Question: I need to install a few modules required my Perl program on Windows. It looks like I need a 64-bit 'nmake' to build those modules. I found 'nmake15' online, but it does not work on my system.
How can I build those Perl modules on Windows?

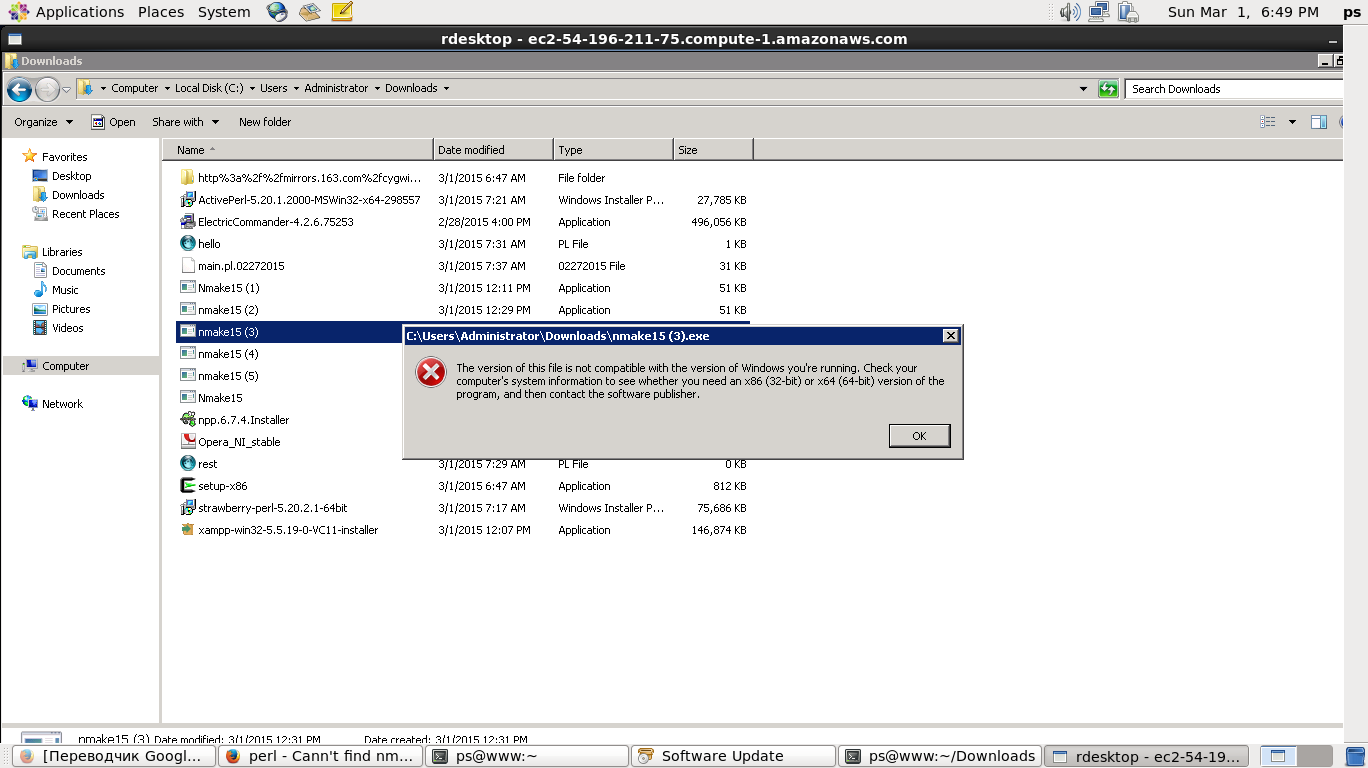
Answer: Visual Studio 2013 Community Edition is <URL>:
> Q: Who can use Visual Studio Community?A: Here's how individual developers can use Visual Studio Community:Any individual developer can use Visual Studio Community to create their own free or paid apps.Here's how Visual Studio Community can be used in organizations:An unlimited number of users within an organization can use Visual Studio Community for the following scenarios: in a classroom learning environment, for academic research, or for contributing to open source projects.For all other usage scenarios: In non-enterprise organizations, up to 5 users can use Visual Studio Community. In enterprise organizations (meaning those with >250 PCs or > $1MM in annual revenue), no use is permitted beyond the open source, academic research, and classroom learning environment scenarios described above.
Now, if you are going to use Visual Studio tools to build your Perl modules, you are going to have to build your 'perl' using those tools as well.
If you have one of the major Perl distributions such as <URL>, and you are getting a message about needing a make tool, then you have a configuration issue.
Strawberry Perl already comes with bundled build tools using the MinGW toolchain. ActiveState provides a <URL> which you can install using PPM.
From your screenshot, I can see that you are rather confused. You have downloaded ActivePerl and StrawberryPerl distributions, and several copies of an ancient 32-bit 'nmake'.
For the time being, you must choose one among the following and stick with it.
- <URL>
If you are careful with your '%PATH%', and know what you are doing, multiple distributions can co-exist on your system, but, until then, stick with one and become comfortable using it.
ActivePerl gives you the benefit of pre-packaged CPAN libraries which you can just install from a decent but not stellar package management system called <URL>. For any module you need, first see if 'ppm install Name::of::Module' works. If not, you can use 'perl Makefile.PL', 'dmake test', 'dmake install' to build and install them in most cases. Make sure the MinGW package I mention above is installed via 'ppm'.
If you choose StrawberryPerl, make sure you have set the paths correctly in your command prompt. It comes <URL>, and provides the environment to build others you might need. StrawberryPerl also uses 'dmake' as its build tool.
If you decide to build your own 'perl', you can use VS 2013 CE if Microsoft's terms apply to your situation. Keep in mind that if you choose that route, you are pretty much going to have to compile every C library needed for any modules you are going to use such as <URL>, 'sqlite', 'zlib', 'libpng' etc etc.